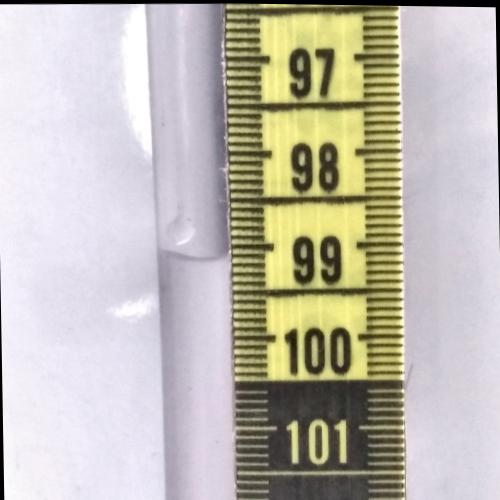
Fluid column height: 99.1 cm